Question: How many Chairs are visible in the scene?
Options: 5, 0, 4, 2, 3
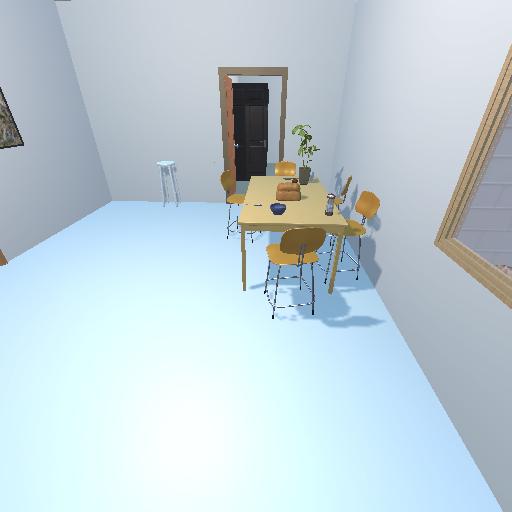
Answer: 5